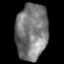
Tissue: lung
Cell type: Epithelial cells
Senescence score: 0.1921
Nuclear area (px): 1763
Mean DAPI intensity: 120.988